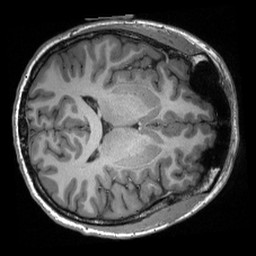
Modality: T1w
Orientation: axial
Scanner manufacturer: siemens
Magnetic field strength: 3 T
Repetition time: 2.3 s
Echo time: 0.00308 s